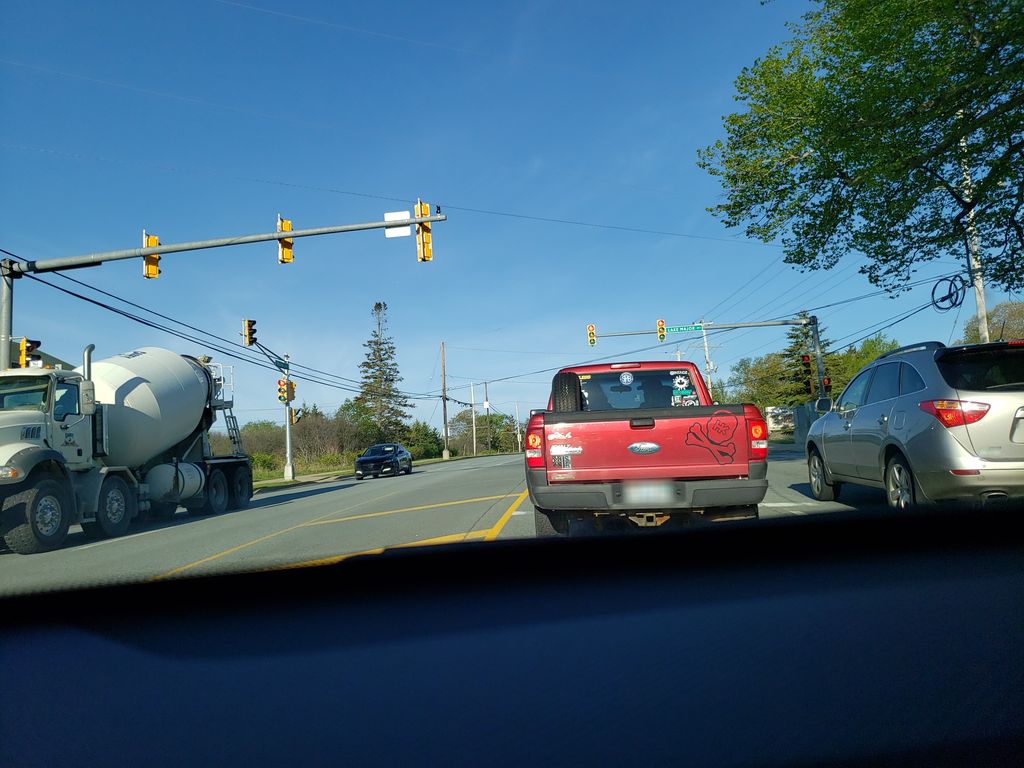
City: halifax